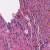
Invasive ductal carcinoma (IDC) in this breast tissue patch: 0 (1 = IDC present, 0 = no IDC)